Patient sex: M
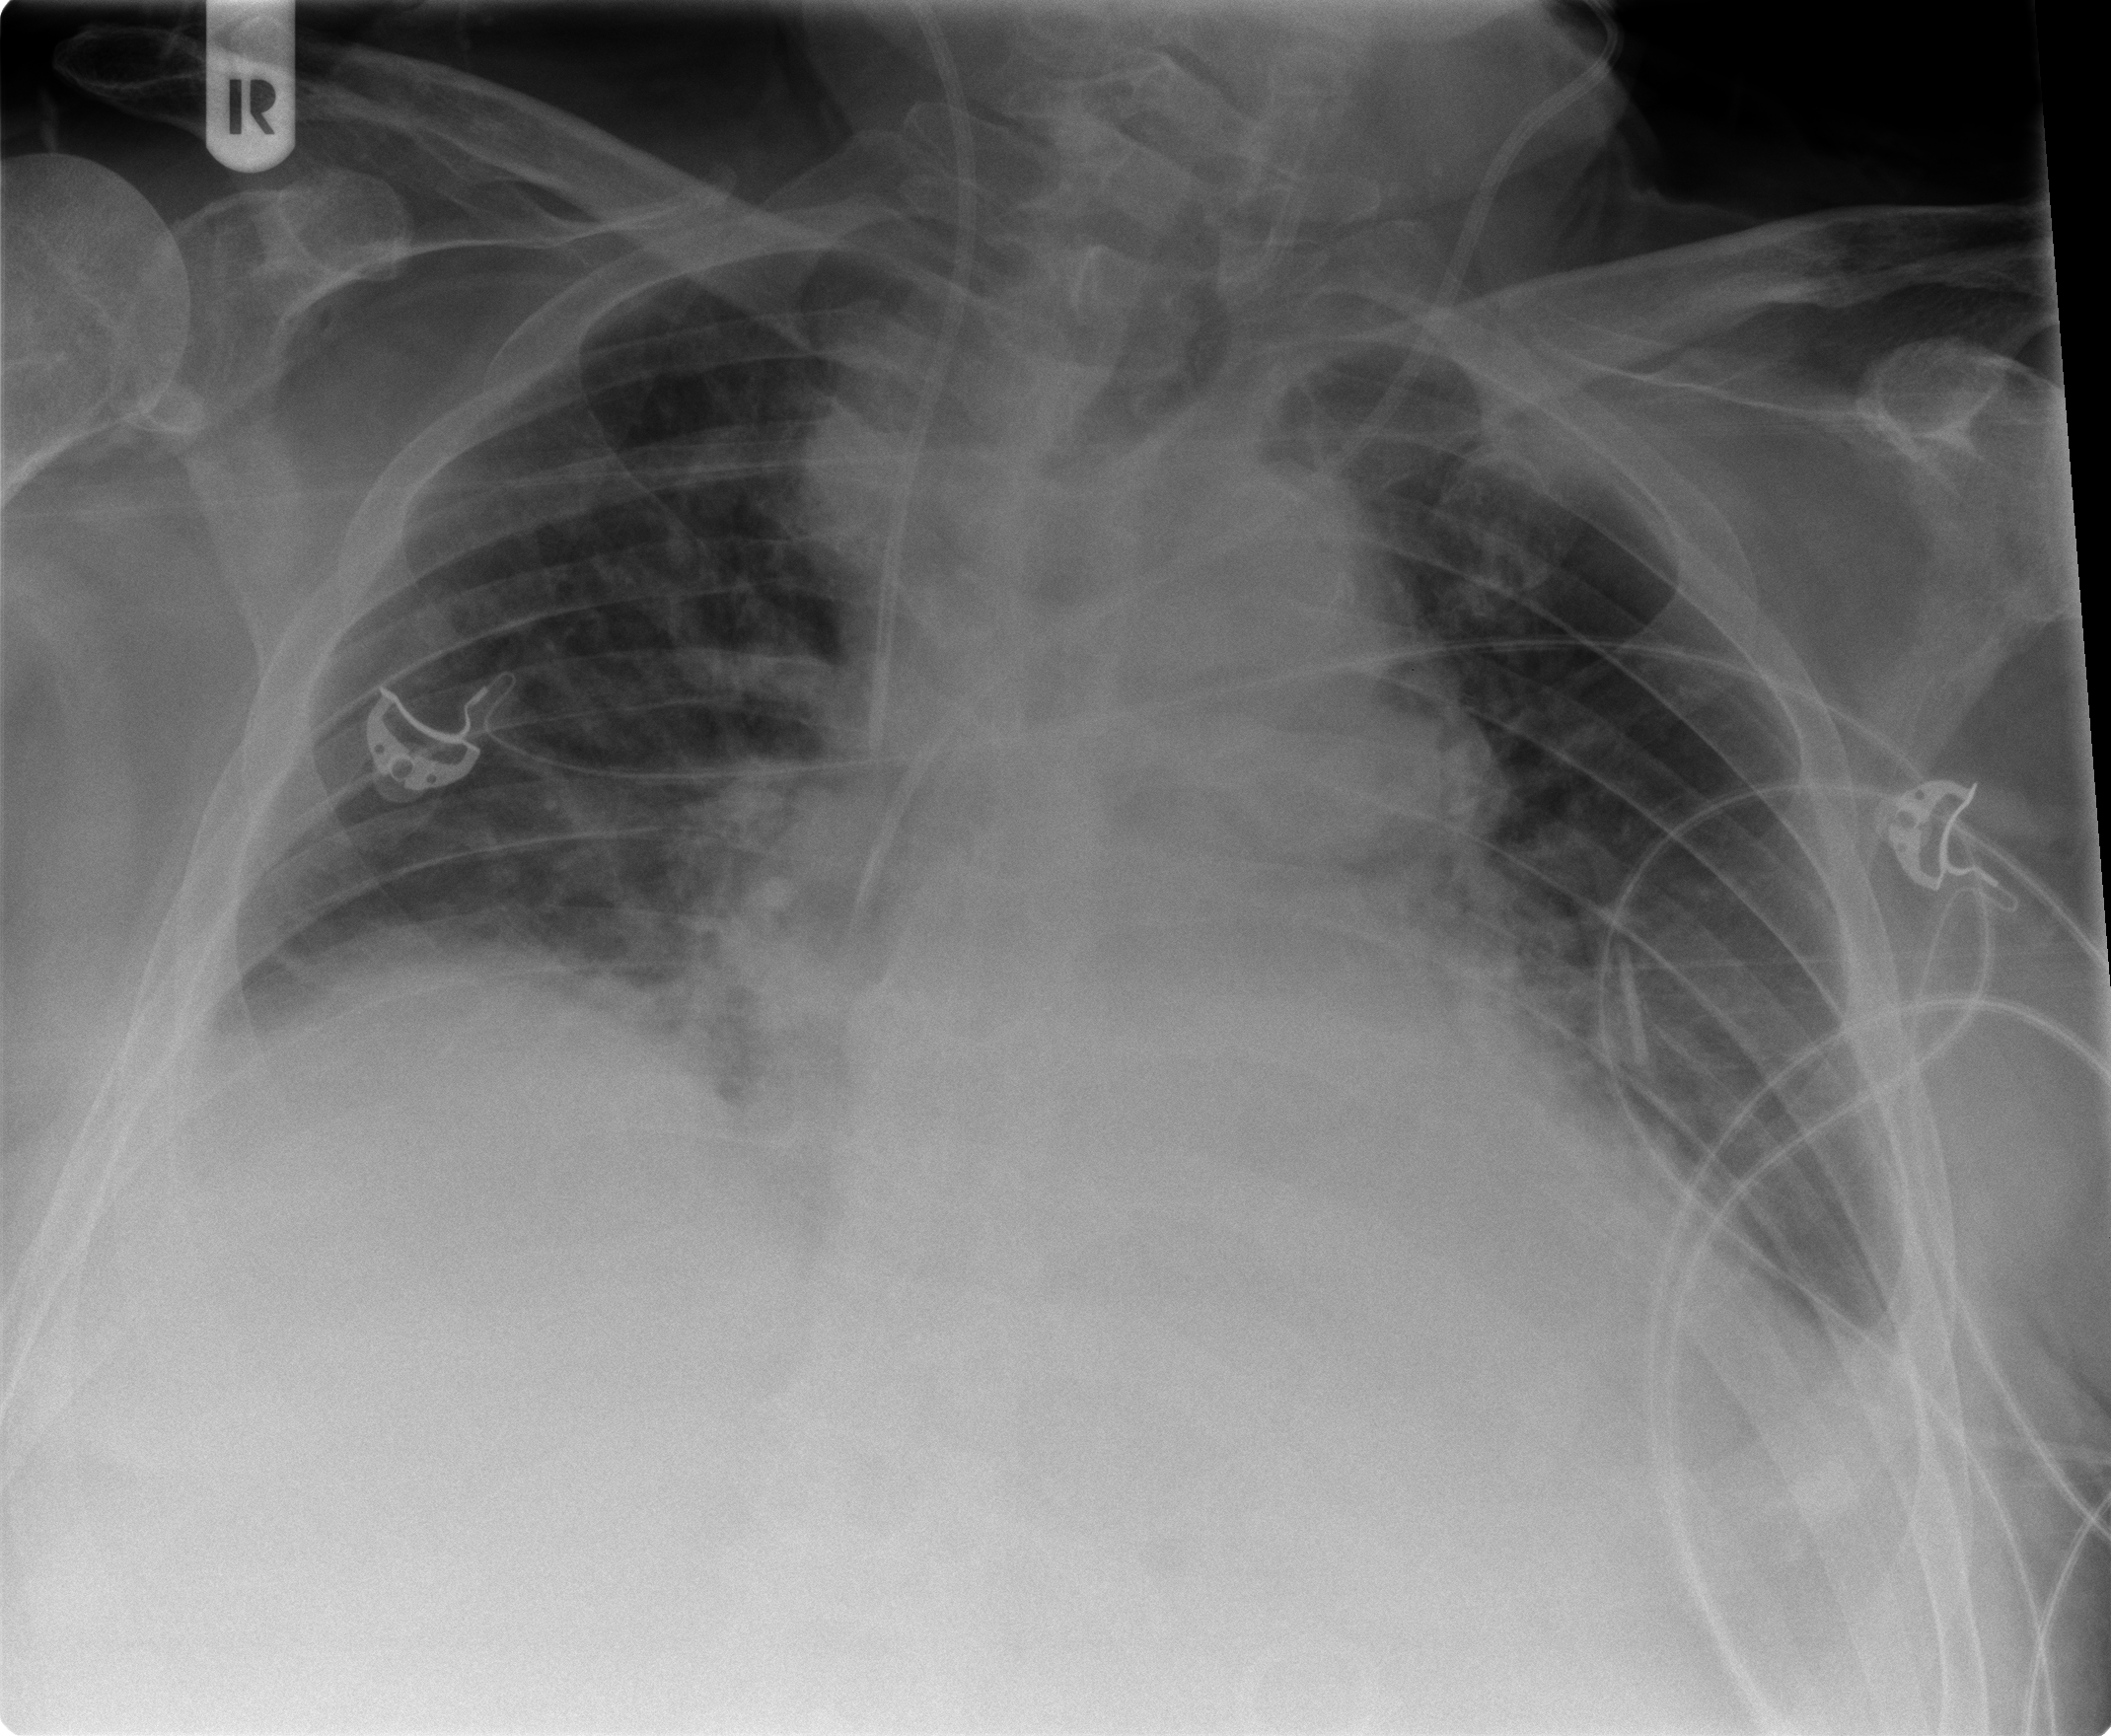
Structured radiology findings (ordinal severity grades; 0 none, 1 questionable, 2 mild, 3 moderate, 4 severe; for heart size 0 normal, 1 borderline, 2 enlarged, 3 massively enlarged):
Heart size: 1
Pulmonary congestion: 2
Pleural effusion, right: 1
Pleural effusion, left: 1
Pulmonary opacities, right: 0
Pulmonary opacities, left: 0
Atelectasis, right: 0
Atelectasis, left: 2